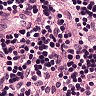
Metastatic tissue present: no